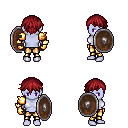
a pixel art fantasy rpg character, female body template, dark elf, purple skin, gold arm armor, gold greaves, brunette short bangs hairstyle, gold gloves, shield, four views (front, back, left, right), 2x2 character sprite sheet, small pixel art, hard edges, no anti-aliasing